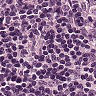
Metastatic tissue present: no